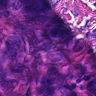
Metastatic tissue present: yes